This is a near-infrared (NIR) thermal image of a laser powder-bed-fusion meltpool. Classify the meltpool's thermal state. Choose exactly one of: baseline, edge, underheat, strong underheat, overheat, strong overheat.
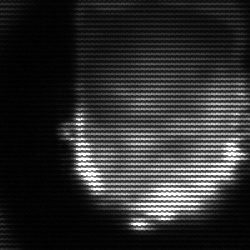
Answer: baseline